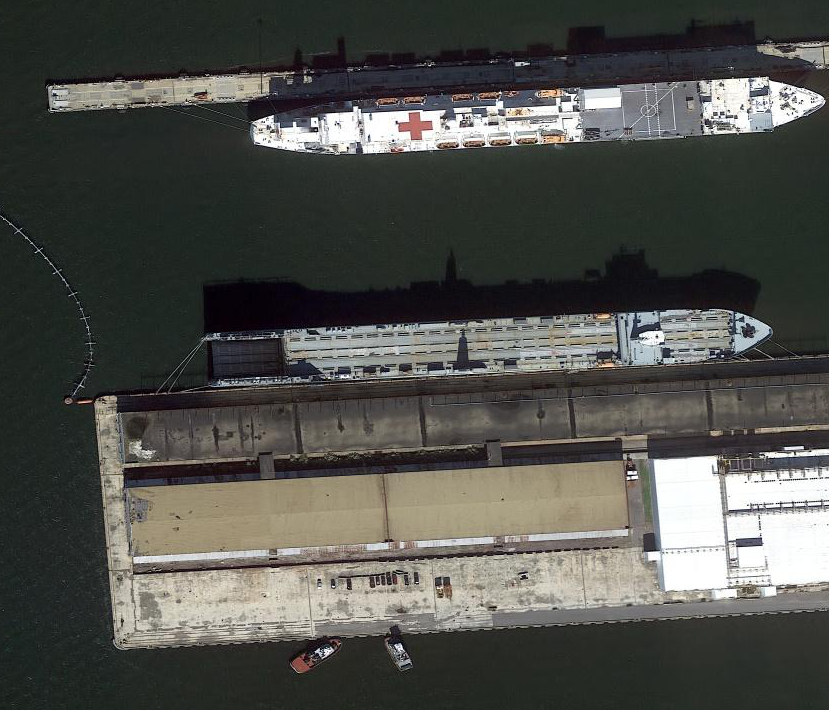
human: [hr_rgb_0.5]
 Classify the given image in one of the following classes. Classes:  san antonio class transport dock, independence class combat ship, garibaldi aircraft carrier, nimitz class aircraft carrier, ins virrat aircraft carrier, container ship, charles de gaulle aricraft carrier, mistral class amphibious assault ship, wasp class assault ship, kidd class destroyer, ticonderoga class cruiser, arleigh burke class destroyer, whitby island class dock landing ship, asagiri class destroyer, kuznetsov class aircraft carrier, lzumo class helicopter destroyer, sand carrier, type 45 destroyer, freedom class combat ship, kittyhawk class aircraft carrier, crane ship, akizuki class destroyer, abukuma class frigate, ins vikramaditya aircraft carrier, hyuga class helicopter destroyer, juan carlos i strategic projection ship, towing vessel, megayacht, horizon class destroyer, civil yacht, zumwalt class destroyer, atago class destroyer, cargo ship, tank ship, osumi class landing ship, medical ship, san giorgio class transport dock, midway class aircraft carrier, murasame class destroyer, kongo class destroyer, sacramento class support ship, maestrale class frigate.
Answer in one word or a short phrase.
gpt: Medical ship